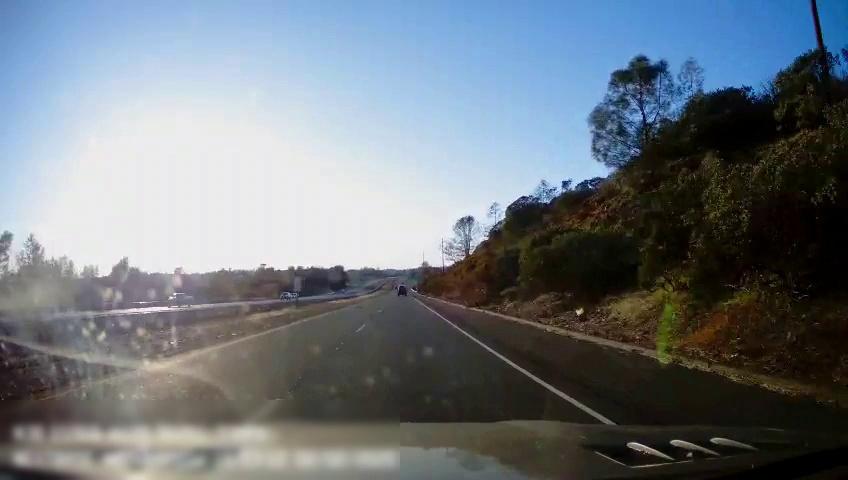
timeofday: Day
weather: Sunny
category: Drivable Space
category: Drivable Space
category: Vehicles | Truck
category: Vehicles | SUV
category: Vehicles | Truck
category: Lanes | Current Lane
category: Lanes | Current Lane
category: Lanes | Alternate Lane
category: Traffic | Signs